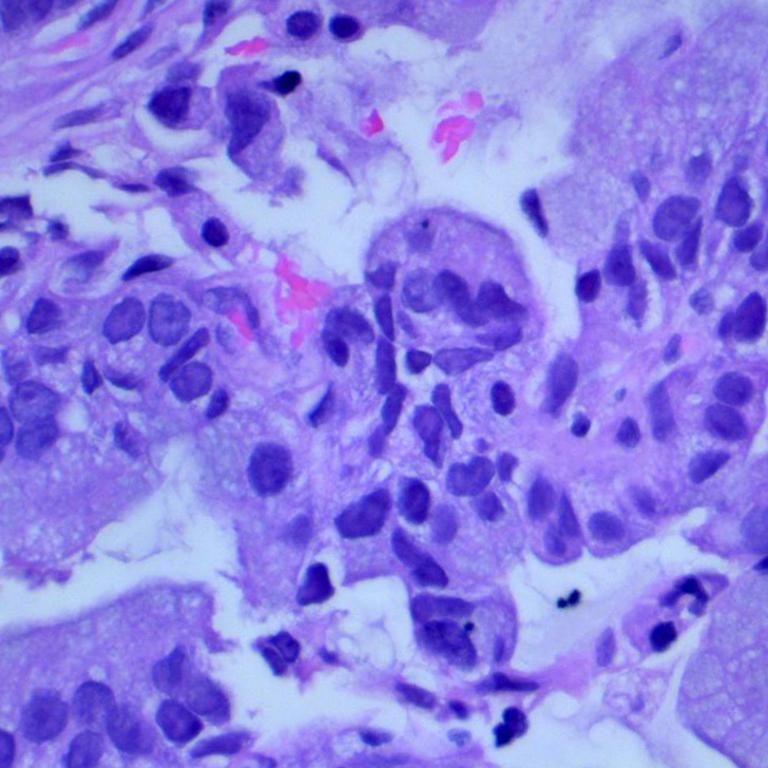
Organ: lung
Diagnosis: adenocarcinomas